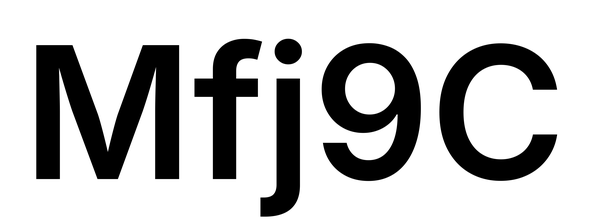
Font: Inter_SemiBold